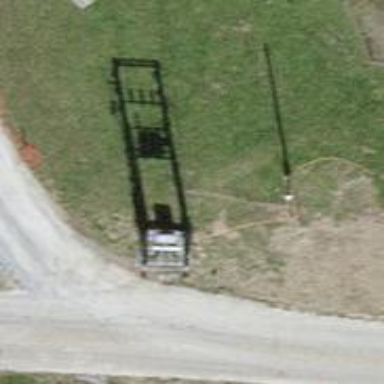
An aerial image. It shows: Pole with transformer.